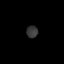
Tissue: lung
Cell type: Others
Senescence score: 0.5512
Nuclear area (px): 138
Mean DAPI intensity: 53.529